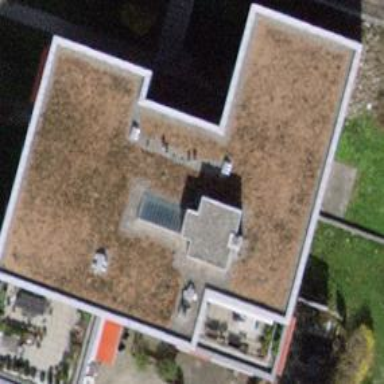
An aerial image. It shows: Plum-colored apartment building with grey roof.